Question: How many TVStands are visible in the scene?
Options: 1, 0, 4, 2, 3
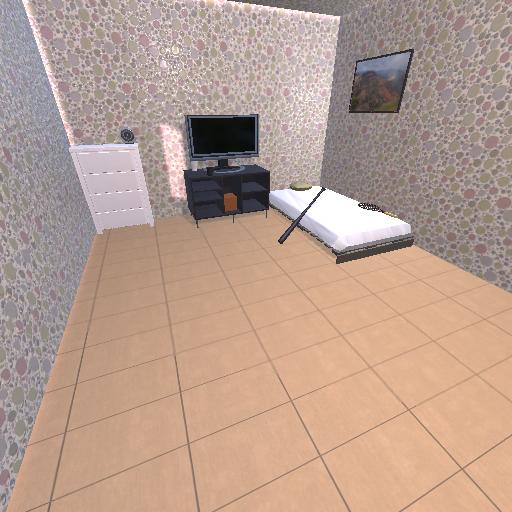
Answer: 1